Brain MRI, t2w sequence, axial 2D slice.
Patient: age 30, sex F, weight 75 kg, height 1.7 m
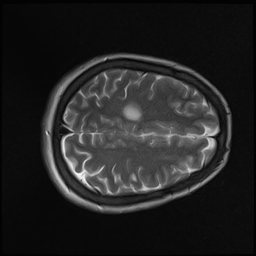